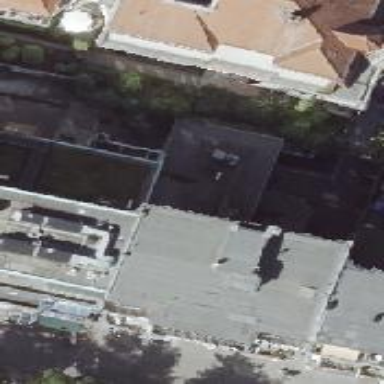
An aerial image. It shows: Office building with flat roof.